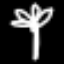
Label: palm tree